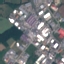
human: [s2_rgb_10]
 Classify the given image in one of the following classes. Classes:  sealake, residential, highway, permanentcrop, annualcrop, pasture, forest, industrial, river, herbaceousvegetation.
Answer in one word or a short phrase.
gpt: Industrial